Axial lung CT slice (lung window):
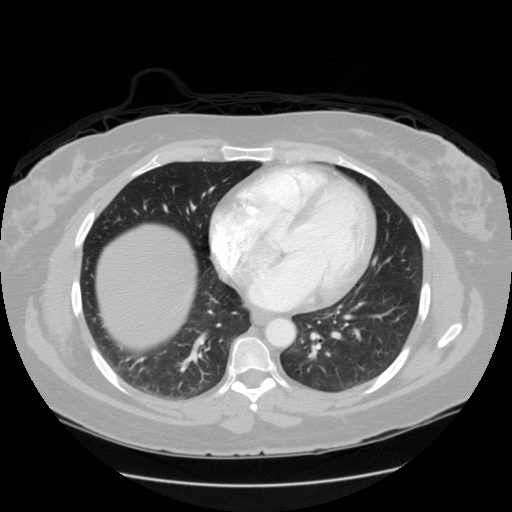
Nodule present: no